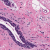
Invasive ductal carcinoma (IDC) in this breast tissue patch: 0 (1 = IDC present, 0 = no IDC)